Question: i need this kind of functionality

like one row added after an other i search a lot about it but getting a bit like stuf like in these websites
'''
http://www.infotuts.com/dynamically-add-input-fields-to-form-jquery/
http://www.mustbebuilt.co.uk/2012/07/27/adding-form-fields-dynamically-with-jquery/
'''
but fail to code(mean not able to convert like above). i am new to jquery and javascript anyone gives tutorial links or code or library. thanks in advanced.
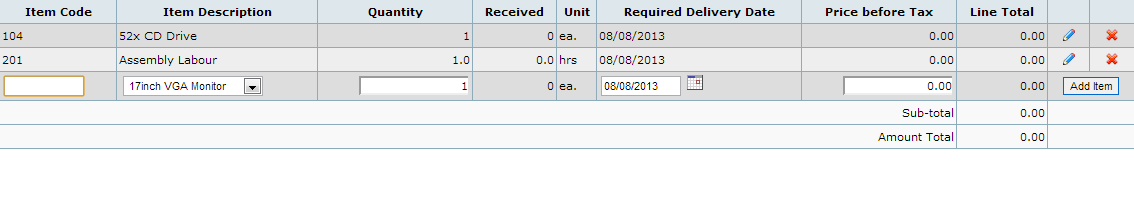
Answer: Check <URL>. I think it will fit on your requirements. You can change the design as you wish.